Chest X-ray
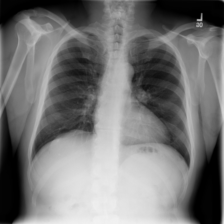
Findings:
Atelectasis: negative
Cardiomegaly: negative
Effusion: negative
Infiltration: negative
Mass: negative
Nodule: negative
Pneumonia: negative
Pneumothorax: negative
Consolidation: negative
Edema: negative
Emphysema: negative
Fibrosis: negative
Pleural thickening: negative
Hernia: negative